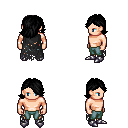
a pixel art fantasy rpg character, male body template, human, light skin, black tattered cape, teal pants, black swoop hairstyle, metal boots, four views (front, back, left, right), 2x2 character sprite sheet, small pixel art, hard edges, no anti-aliasing